Field crop: maize
Growth stage: 2
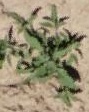
Species: atriplex